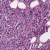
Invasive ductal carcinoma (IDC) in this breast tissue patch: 1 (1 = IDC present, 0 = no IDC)